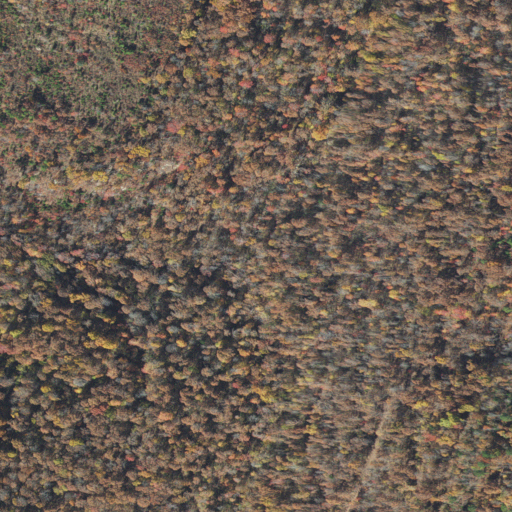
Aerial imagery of valley in Arkansas named McGee Hollow containing deciduous forest, mixed forest, evergreen forest, and shrub